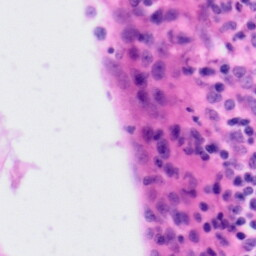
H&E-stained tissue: Tonsil